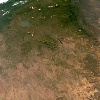
Label: land